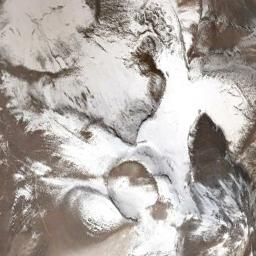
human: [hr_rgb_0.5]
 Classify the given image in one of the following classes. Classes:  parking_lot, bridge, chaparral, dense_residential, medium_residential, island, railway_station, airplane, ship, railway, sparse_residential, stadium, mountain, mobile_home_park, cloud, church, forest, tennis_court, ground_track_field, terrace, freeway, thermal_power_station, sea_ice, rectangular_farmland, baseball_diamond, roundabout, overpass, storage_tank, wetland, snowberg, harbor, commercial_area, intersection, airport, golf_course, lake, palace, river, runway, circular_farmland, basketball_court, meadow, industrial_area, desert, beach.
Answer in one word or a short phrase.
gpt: snowberg